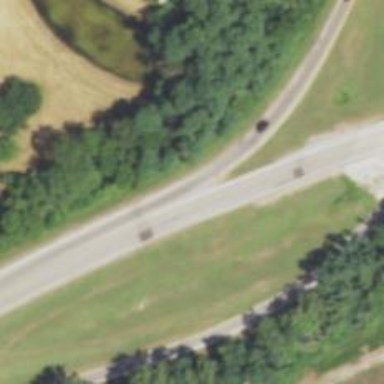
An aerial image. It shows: Road marking featuring gore chevron.